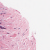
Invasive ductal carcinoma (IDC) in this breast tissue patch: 1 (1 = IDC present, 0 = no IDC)